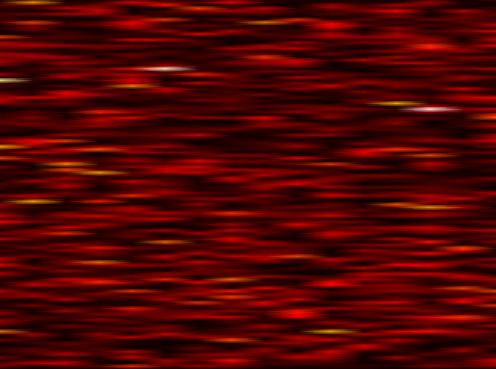
Label: FOFDM